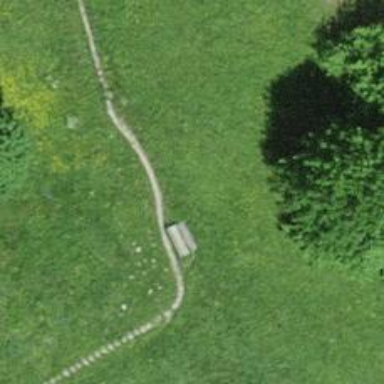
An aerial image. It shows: Bench.